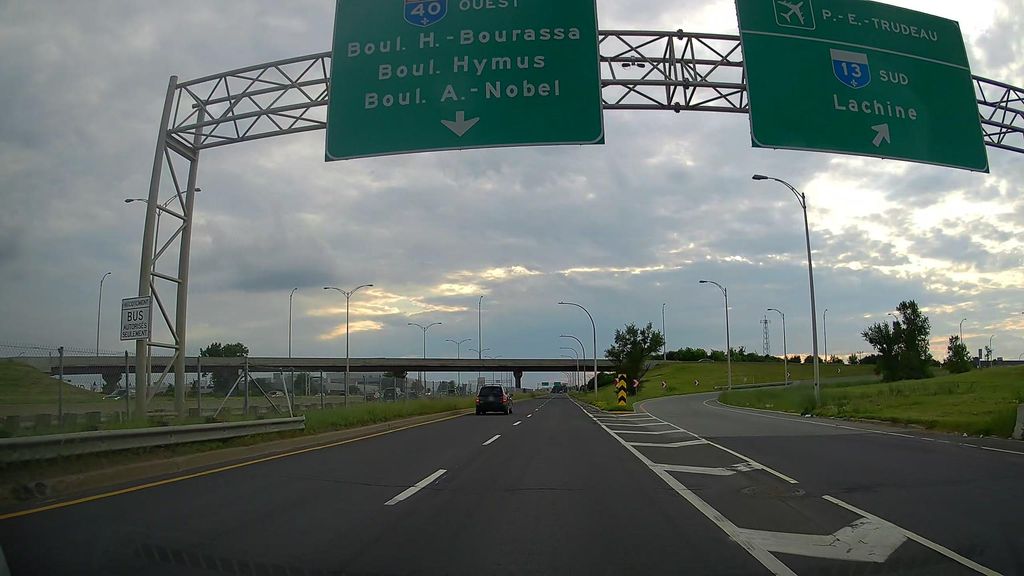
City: montreal